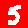
Digit: 5